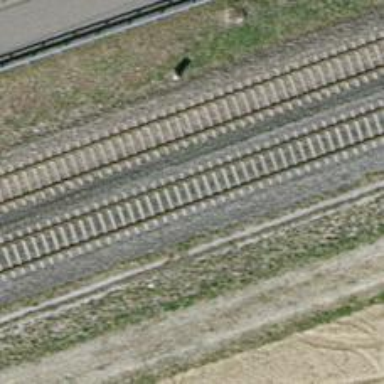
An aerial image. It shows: Railway milestone.